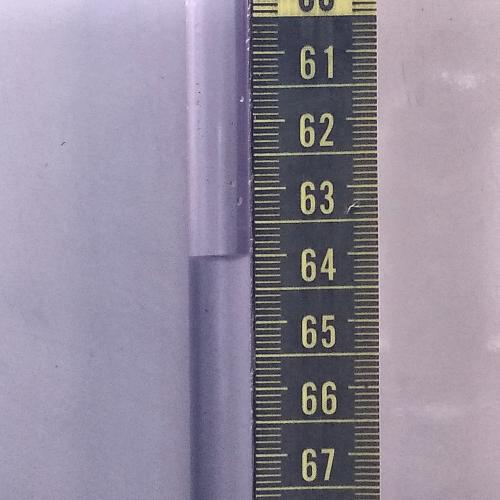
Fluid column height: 64.0 cm